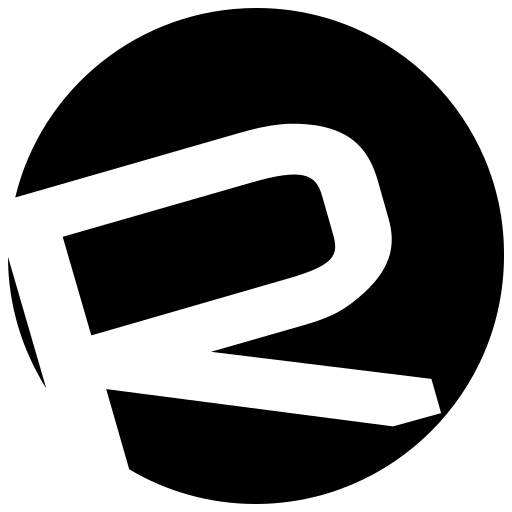
Tags: icon, FontAwesome, fa-icon, brand, resolving